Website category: jobs
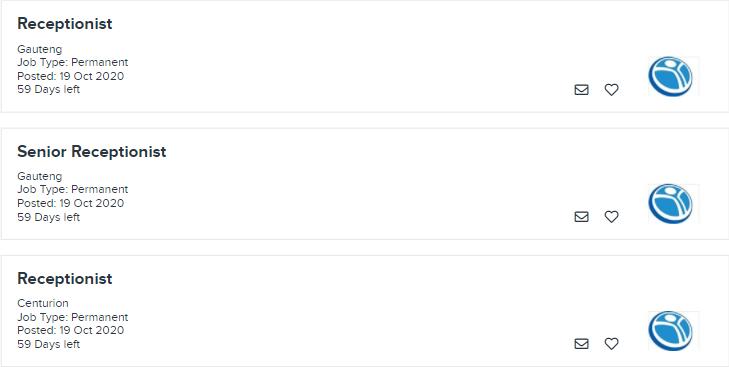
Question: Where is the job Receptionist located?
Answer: Gauteng

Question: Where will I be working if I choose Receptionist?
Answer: Gauteng

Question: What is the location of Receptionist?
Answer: Gauteng

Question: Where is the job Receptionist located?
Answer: Centurion

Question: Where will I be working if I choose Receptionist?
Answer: Centurion

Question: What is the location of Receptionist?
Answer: Centurion

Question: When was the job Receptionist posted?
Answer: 19 Oct 2020

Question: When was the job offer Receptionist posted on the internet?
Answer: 19 Oct 2020

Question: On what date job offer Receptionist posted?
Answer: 19 Oct 2020

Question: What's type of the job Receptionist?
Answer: Job Type: Permanent

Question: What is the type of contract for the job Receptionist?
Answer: Job Type: Permanent

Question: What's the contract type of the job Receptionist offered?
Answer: Job Type: Permanent

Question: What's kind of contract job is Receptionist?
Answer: Job Type: Permanent

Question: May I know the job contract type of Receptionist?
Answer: Job Type: Permanent

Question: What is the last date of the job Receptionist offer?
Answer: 59 Days left

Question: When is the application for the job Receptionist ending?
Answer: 59 Days left

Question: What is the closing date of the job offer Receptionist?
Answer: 59 Days left

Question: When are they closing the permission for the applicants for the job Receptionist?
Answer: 59 Days left

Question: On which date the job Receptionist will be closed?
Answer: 59 Days left

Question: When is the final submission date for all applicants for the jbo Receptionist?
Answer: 59 Days left

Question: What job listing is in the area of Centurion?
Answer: Receptionist

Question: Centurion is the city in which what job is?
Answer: Receptionist

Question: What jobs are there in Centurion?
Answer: Receptionist

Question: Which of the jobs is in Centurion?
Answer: Receptionist

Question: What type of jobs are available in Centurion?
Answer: Receptionist

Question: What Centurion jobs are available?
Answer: Receptionist